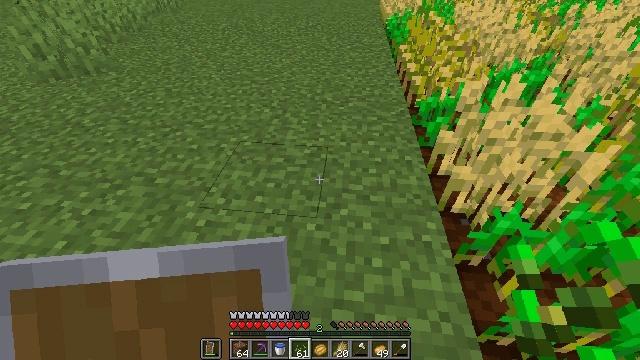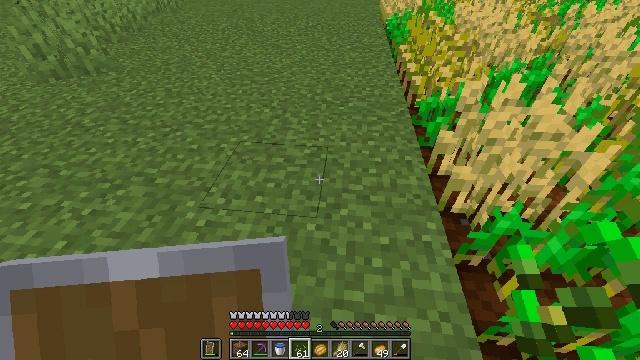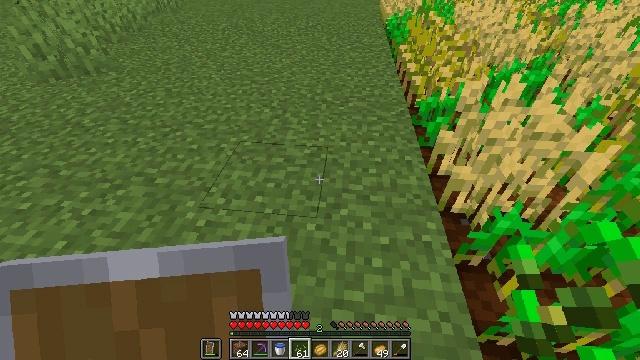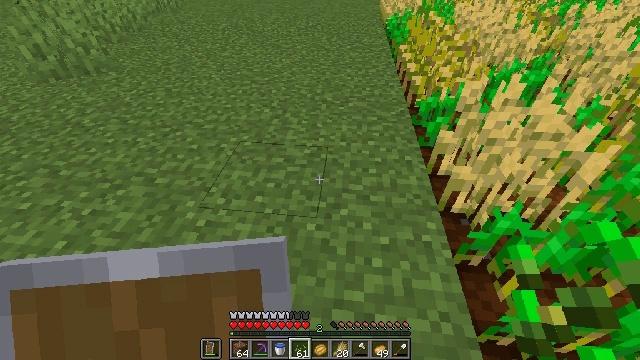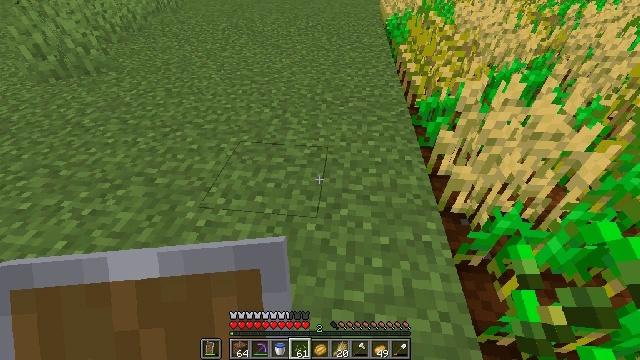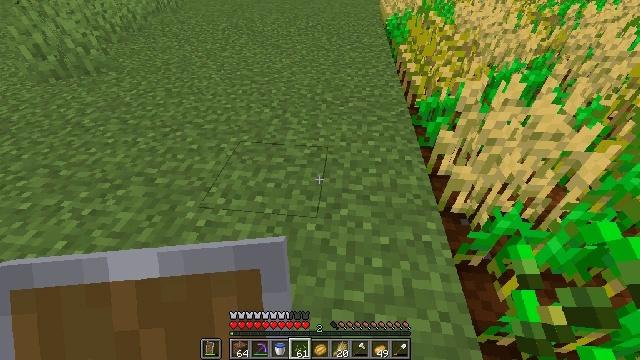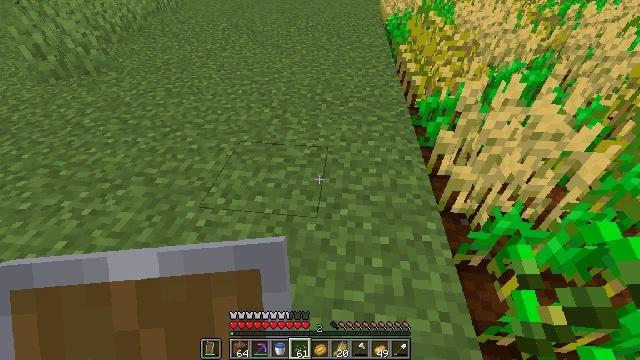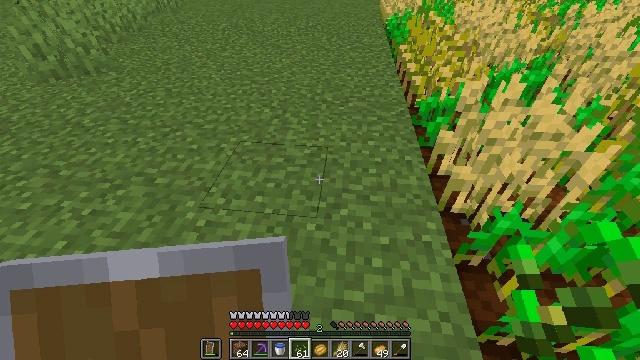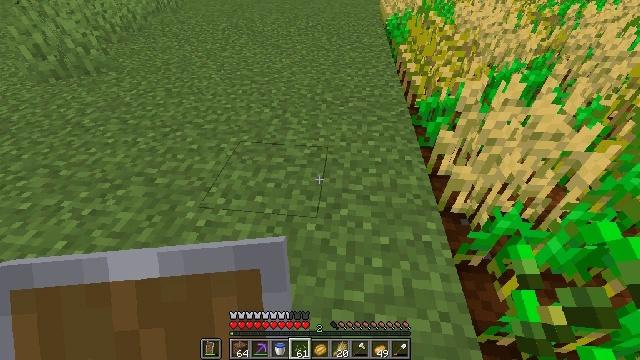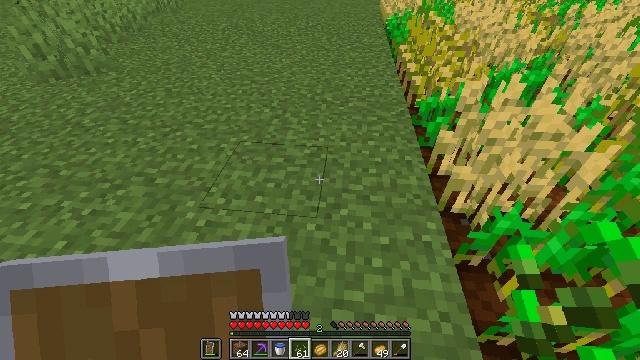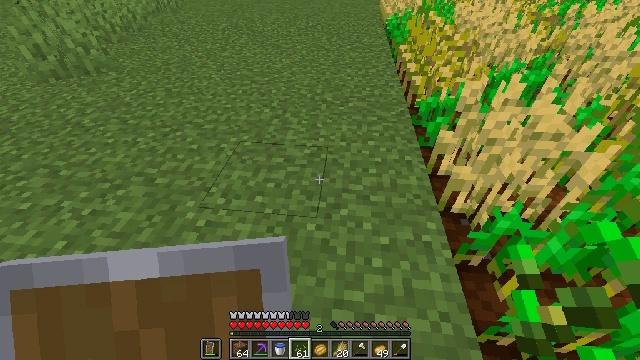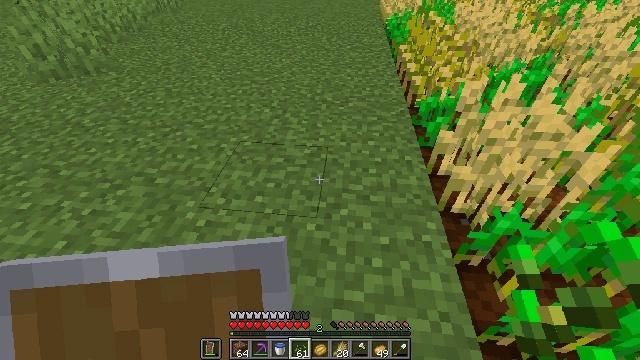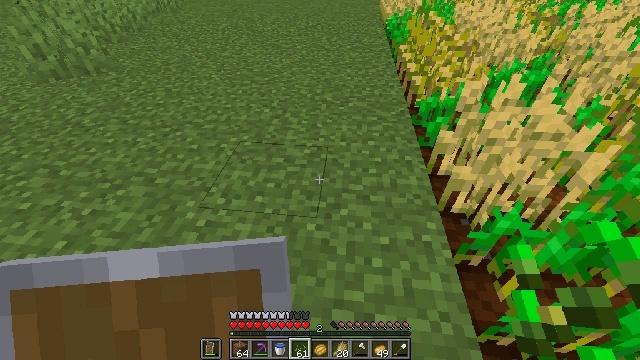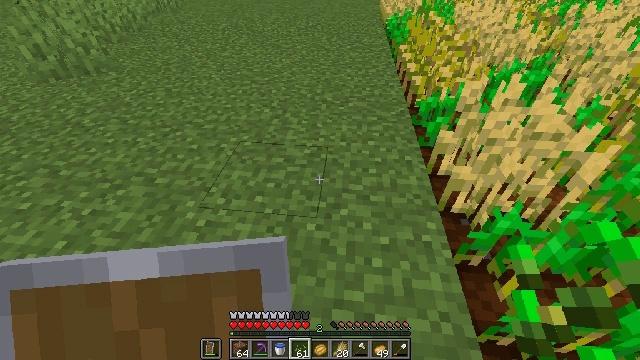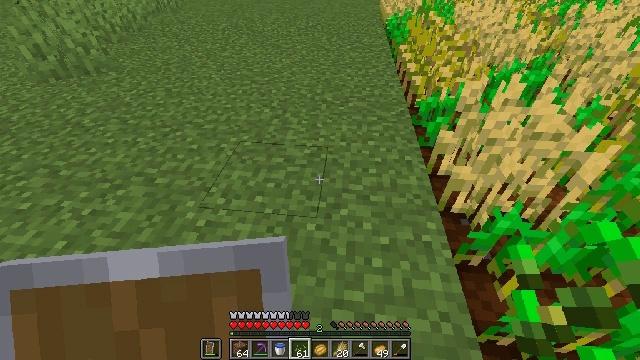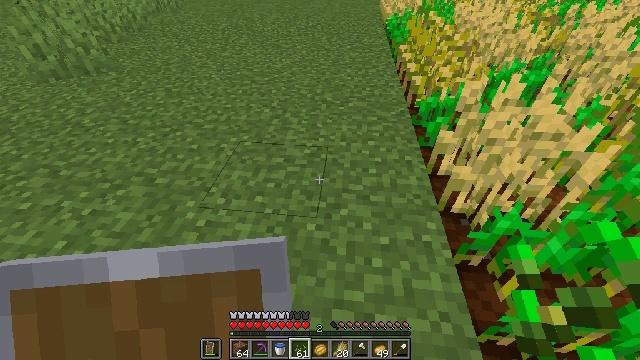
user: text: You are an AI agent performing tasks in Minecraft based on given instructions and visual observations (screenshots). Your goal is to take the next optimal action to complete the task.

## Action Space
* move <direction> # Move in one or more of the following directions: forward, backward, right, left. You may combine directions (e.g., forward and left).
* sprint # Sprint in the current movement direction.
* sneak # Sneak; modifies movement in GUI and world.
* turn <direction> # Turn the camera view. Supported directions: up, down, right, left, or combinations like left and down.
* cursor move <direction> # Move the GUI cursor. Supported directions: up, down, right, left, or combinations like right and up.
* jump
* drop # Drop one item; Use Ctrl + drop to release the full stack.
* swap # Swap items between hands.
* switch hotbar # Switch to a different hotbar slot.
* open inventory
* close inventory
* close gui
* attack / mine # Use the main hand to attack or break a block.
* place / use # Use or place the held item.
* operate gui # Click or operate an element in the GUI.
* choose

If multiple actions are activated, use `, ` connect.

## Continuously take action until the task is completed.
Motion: motion action
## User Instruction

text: Collect wheat crops.
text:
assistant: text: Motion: no_op
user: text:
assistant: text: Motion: no_op
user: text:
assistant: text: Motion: no_op
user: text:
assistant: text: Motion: no_op
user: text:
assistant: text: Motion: no_op
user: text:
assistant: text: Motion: no_op
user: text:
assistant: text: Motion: no_op
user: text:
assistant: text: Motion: no_op
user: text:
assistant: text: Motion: no_op
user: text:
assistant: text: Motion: no_op
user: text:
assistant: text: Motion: no_op
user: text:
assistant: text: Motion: no_op
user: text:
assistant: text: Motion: no_op
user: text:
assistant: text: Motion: no_op
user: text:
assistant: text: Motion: no_op
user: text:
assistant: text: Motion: no_op
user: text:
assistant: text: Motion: no_op
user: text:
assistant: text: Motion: no_op
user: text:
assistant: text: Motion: no_op
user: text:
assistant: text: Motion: no_op
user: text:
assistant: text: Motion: no_op
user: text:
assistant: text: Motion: no_op
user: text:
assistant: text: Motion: no_op
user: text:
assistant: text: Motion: no_op
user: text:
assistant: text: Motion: no_op
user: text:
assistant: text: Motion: no_op
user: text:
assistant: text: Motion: no_op
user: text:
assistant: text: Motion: no_op
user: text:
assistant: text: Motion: no_op
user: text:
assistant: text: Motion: no_op